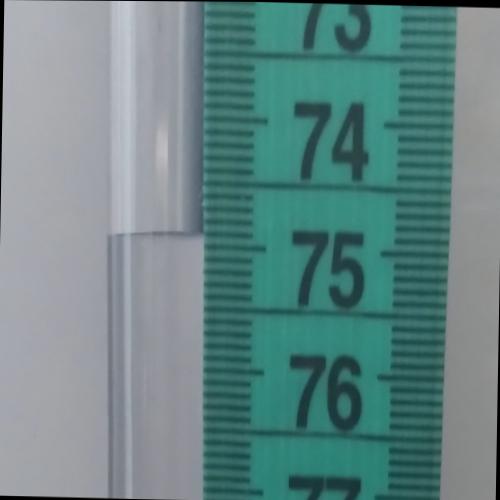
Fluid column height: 74.9 cm